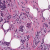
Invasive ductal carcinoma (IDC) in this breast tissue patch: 1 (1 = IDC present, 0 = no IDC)